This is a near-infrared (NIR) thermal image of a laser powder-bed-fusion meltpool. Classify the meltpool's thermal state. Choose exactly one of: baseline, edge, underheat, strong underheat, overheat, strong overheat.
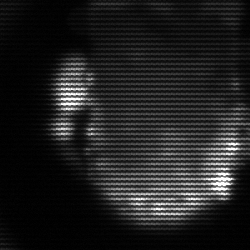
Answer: baseline